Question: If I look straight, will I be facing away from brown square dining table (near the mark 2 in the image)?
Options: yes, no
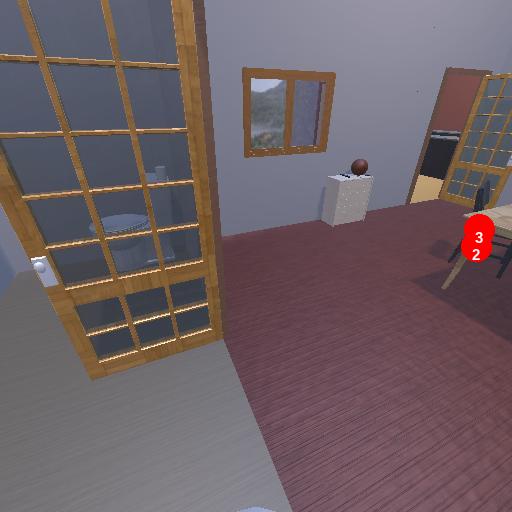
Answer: yes